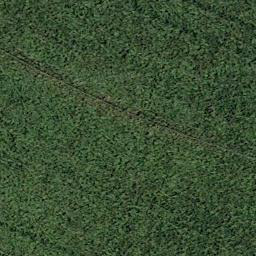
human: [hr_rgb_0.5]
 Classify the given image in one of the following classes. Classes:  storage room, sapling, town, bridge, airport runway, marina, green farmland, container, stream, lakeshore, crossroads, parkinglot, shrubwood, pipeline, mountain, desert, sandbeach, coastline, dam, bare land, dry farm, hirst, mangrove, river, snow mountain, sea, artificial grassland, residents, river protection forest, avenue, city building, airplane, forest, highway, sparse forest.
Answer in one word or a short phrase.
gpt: artificial grassland